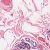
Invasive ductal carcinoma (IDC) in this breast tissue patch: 0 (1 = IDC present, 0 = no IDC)